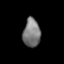
Tissue: lung
Cell type: Epithelial cells
Senescence score: 0.1976
Nuclear area (px): 488
Mean DAPI intensity: 120.236